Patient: sex M, age 42
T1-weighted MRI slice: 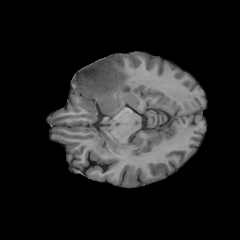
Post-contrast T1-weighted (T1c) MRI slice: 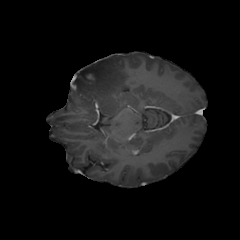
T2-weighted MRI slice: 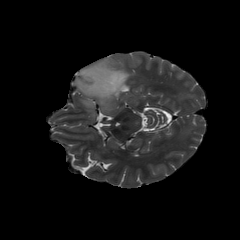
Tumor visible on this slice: yes
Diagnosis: Astrocytoma, IDH-mutant
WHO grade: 4